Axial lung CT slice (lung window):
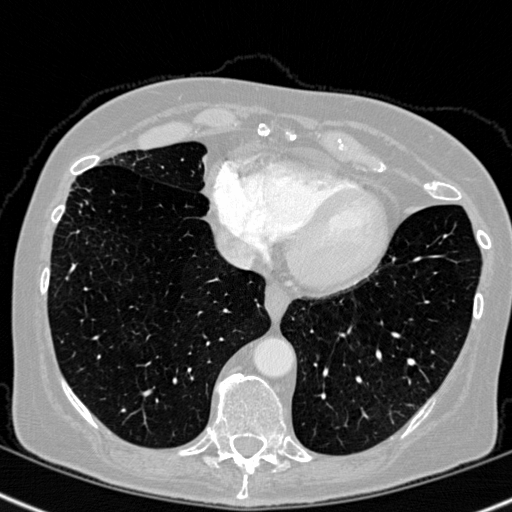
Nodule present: no